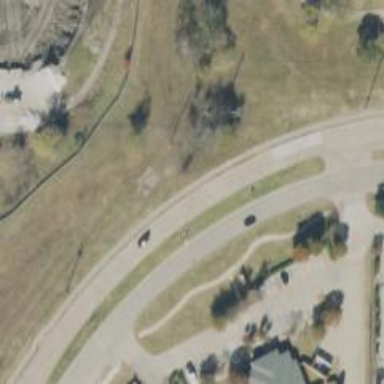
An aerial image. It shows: Secondary road with separate sidewalk.